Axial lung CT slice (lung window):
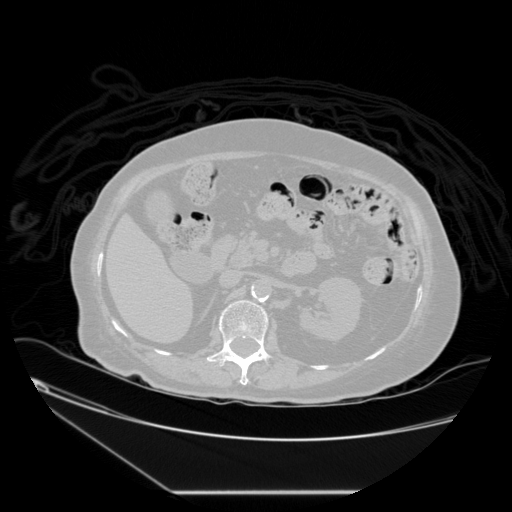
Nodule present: no